Field crop: maize
Growth stage: 2
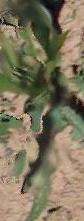
Species: maize